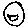
Label: smiley face